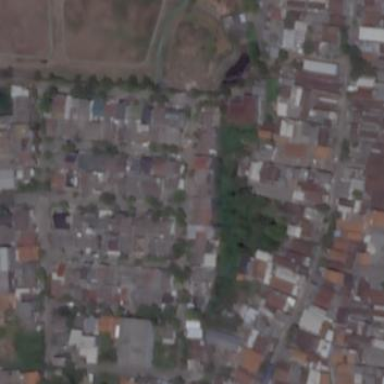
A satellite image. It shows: Residential area.